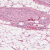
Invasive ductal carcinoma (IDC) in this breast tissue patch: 0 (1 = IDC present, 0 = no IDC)